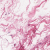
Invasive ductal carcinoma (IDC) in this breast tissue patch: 0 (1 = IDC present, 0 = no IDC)